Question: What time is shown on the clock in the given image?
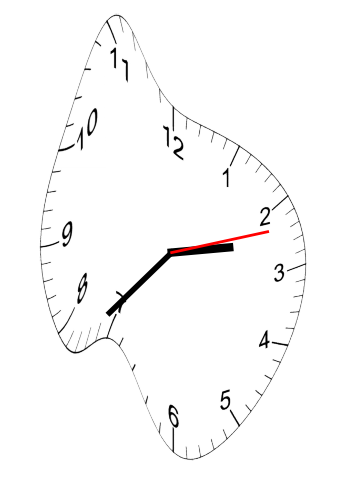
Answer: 02:37:12